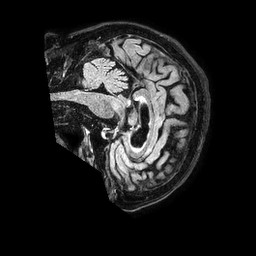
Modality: FLAIR
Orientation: sagittal
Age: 81
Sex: female
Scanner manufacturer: philips
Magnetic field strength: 1.5 T
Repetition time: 4.8 s
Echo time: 0.3 s